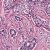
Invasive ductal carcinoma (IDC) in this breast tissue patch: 1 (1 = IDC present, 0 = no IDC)